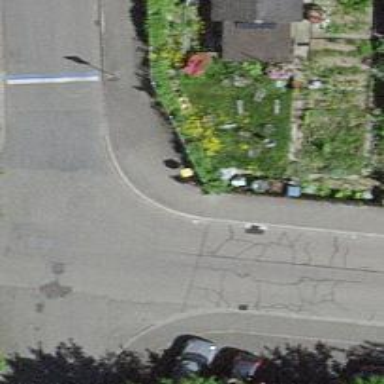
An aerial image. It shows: Post box.